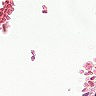
Metastatic tissue present: no